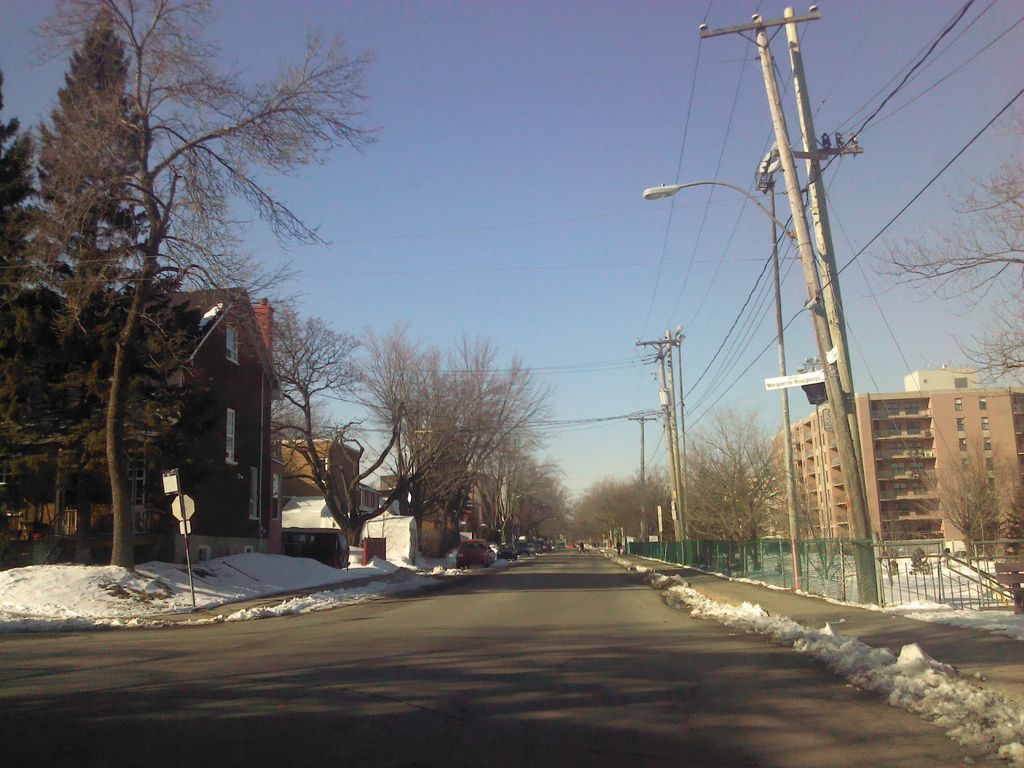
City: quebec_city